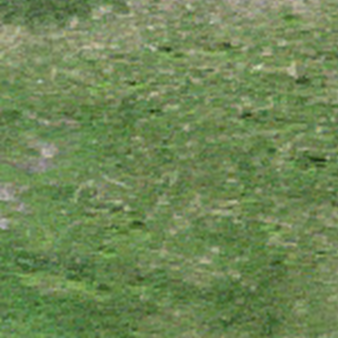
Label: other